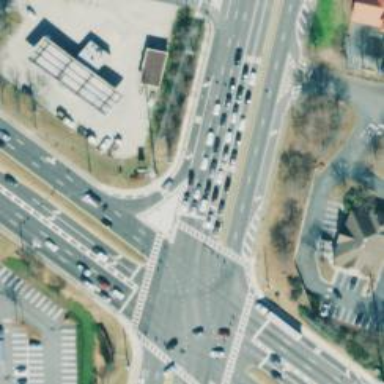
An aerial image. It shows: Crossing on cycleway.